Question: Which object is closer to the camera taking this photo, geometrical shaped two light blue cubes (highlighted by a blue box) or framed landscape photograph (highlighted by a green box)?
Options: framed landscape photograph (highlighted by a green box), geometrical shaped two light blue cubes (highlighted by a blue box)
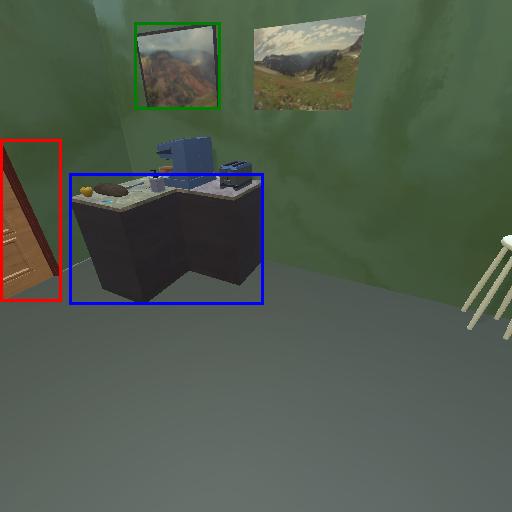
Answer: framed landscape photograph (highlighted by a green box)